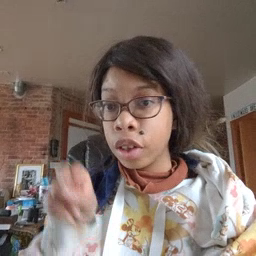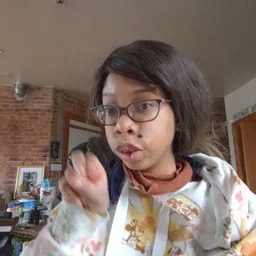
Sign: chair